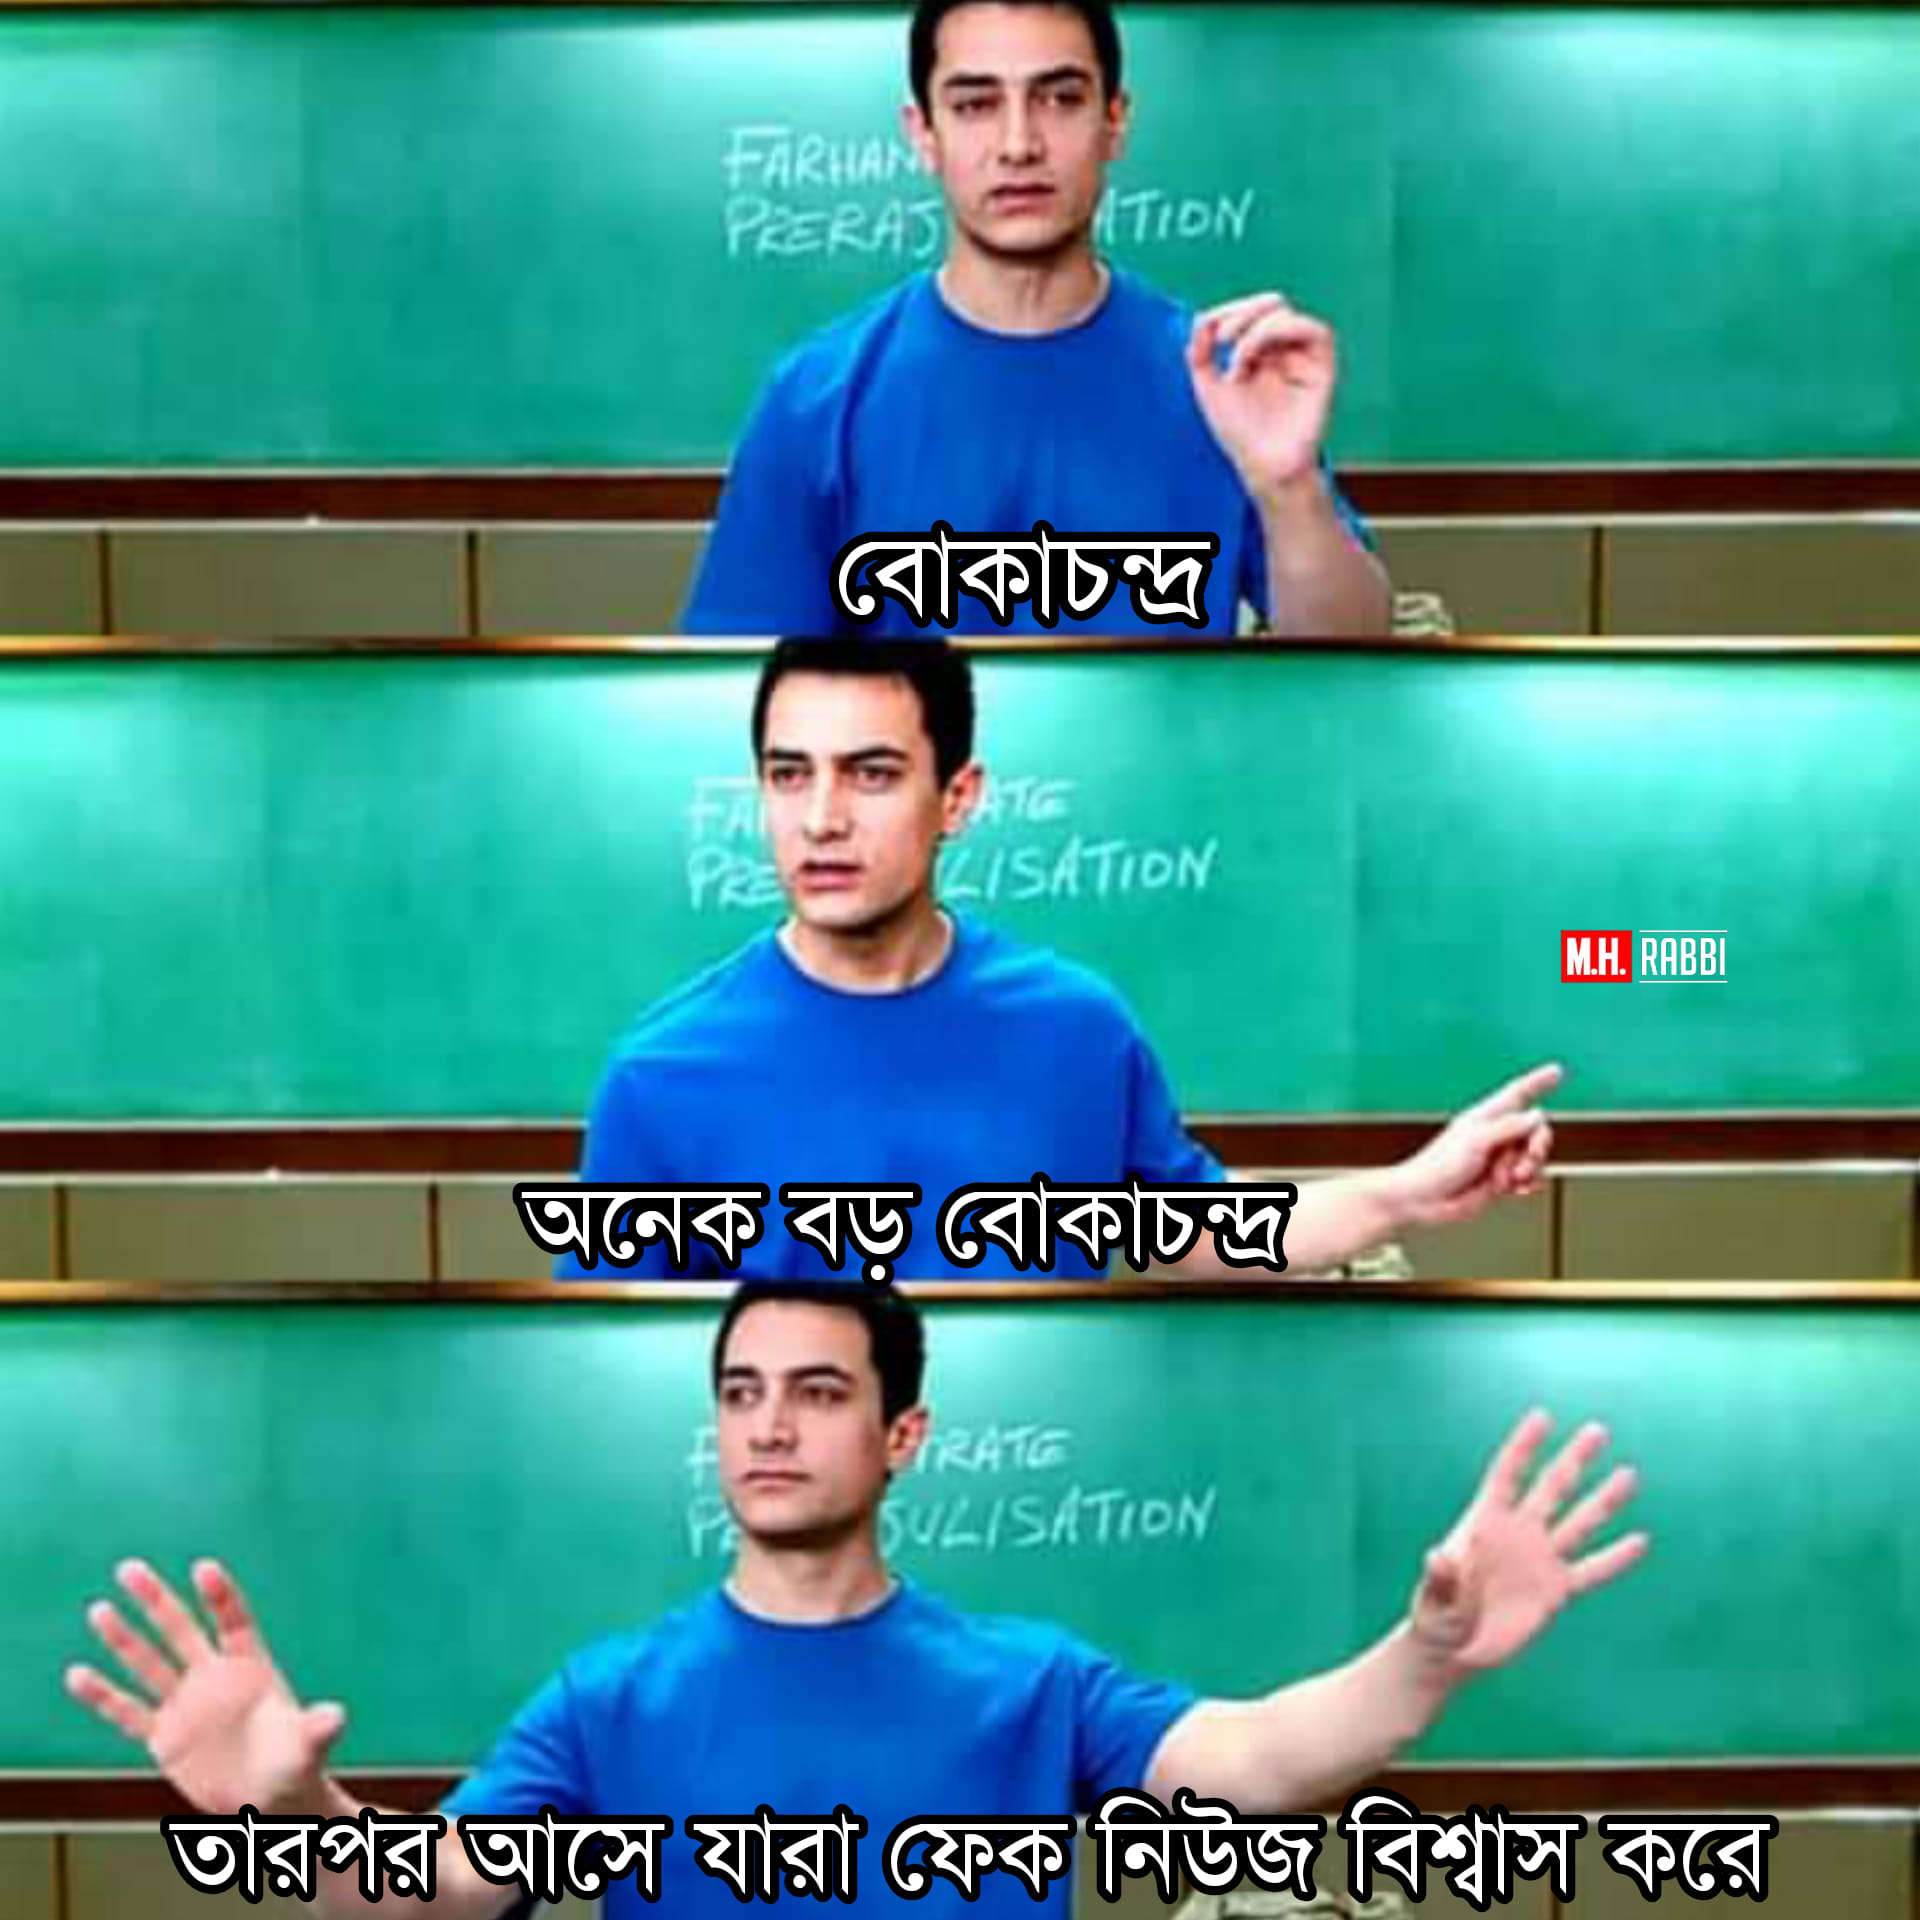
Caption: বোকাচন্দ্র    অনেক বড় বোকাচন্দ্র    তারপর আসে যারা
Label: non-hate